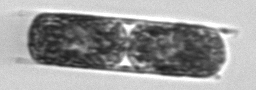
Label: Hemiaulus